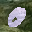
Label: 0